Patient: sex M, age 51
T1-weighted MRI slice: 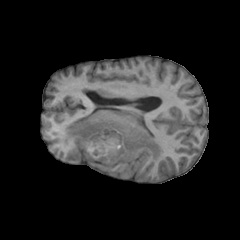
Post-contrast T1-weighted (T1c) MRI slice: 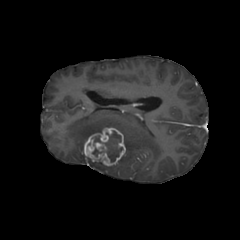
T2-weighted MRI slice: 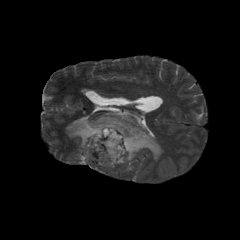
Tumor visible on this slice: yes
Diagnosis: Glioblastoma, IDH-wildtype
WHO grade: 4